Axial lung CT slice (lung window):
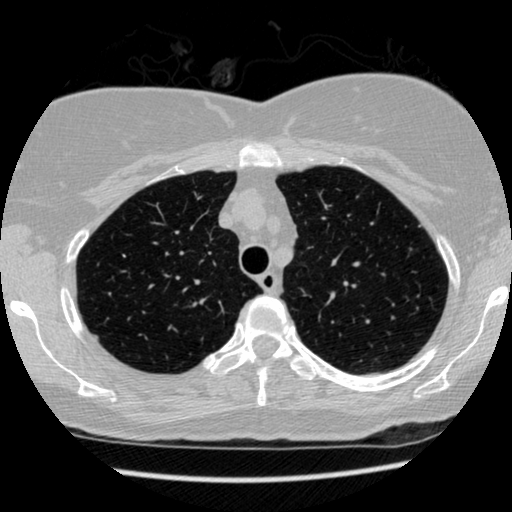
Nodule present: no